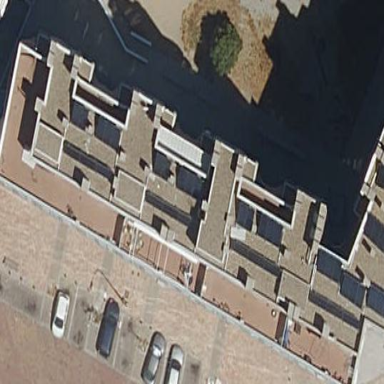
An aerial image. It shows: View of apartment building.